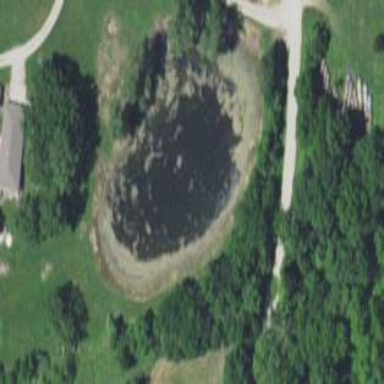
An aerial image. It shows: Pond with natural water.